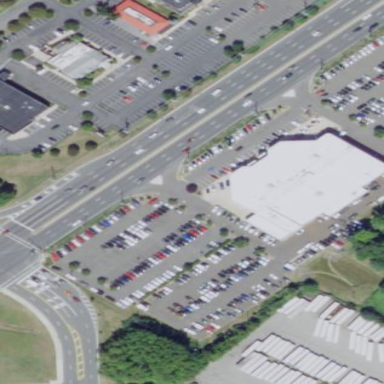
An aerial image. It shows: Car shop building.